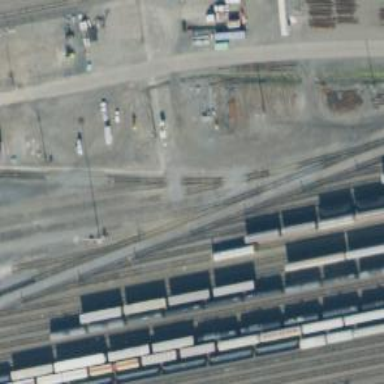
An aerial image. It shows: Railway yard used for servicing trains.